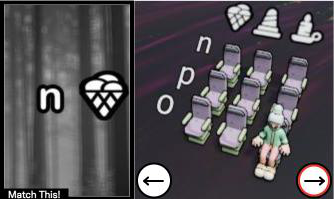
Task: seats
Answer: no